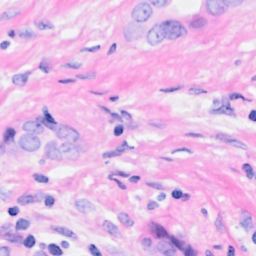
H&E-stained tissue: Breast